Aerial crown-view tile of a tropical tree (Barro Colorado Island, Panama), acquired 20241112:
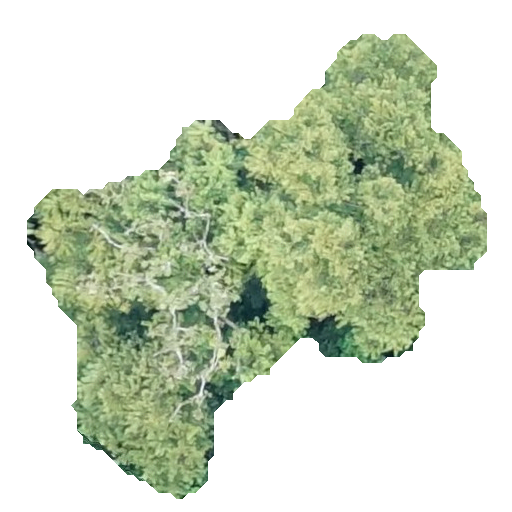
Species: Guazuma ulmifolia
GBIF accepted scientific name: Guazuma ulmifolia
Crown area: 173.62 m²